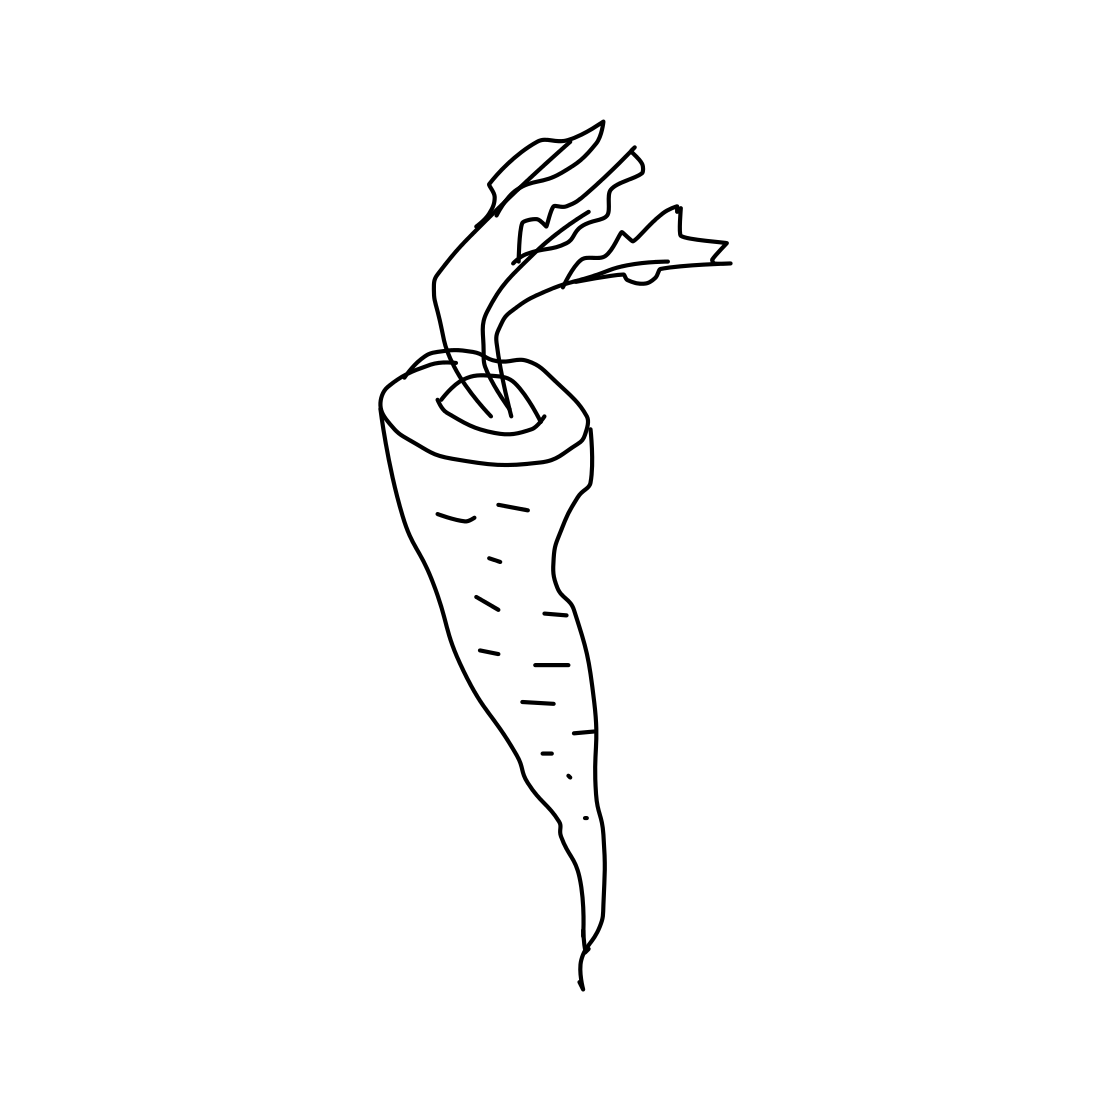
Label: carrot